Interaction volume radius: 5 \u00c5
Interaction volume height: 50 \u00c5
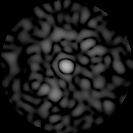
Disorder parameter: 0.8551